Aerial crown-view tile of a tropical tree (Barro Colorado Island, Panama), acquired 20250317:
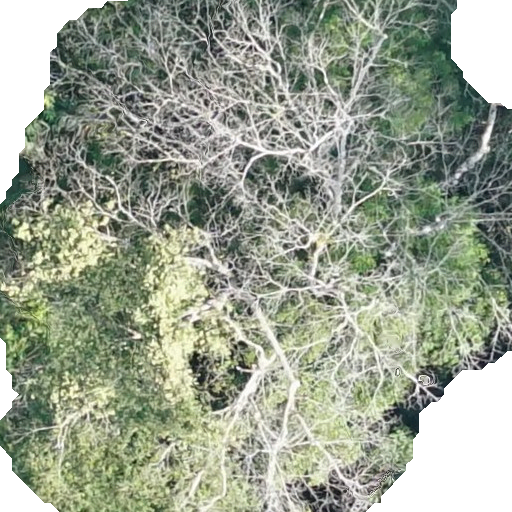
Species: Hura crepitans
GBIF accepted scientific name: Hura crepitans
Crown area: 415.0 m²